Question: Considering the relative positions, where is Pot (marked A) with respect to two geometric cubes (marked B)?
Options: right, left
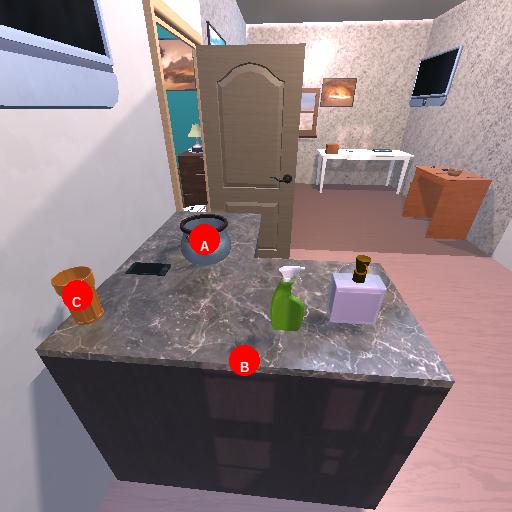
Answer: right